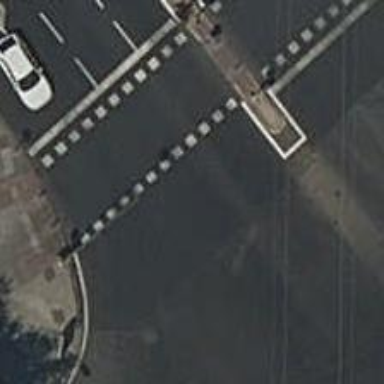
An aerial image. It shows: Traffic signals at road crossing.